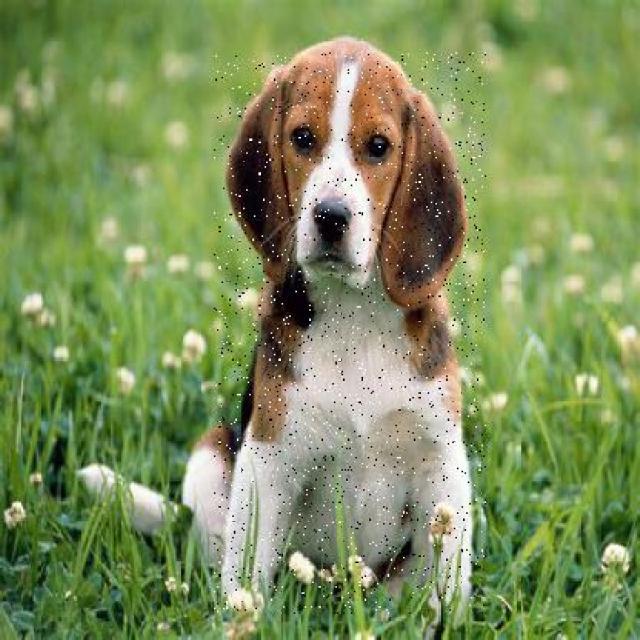
Healthy canine skin — no visible lesions, inflammation, or abnormalities. The skin and coat appear normal.